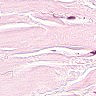
Metastatic tissue present: no